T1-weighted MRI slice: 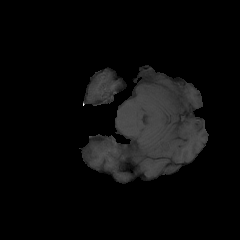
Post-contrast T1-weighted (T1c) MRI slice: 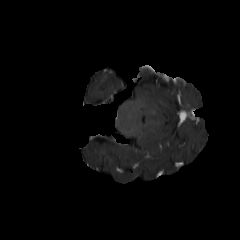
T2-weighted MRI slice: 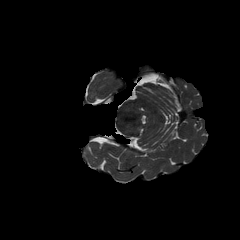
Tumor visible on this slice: no